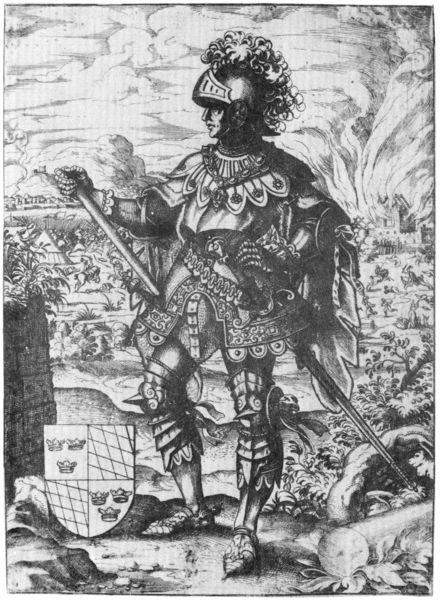
Titel: Bildnis von Theodobertus I
Künstler: Jost Amman
Institution: (Seriendruck)
Schlagwörter: baum, berg, blätter, dunkel, feder, feuer, held, himmel, kampf, kämpfer, mann, schatten, weiß, wolken, landschaft, grau, handschuh, handschuhe, hell, hintergrund, holz, licht, profil, schmuck, schwarz, skizze, zeichnung, blick, haus, jung, federn, stein, steine, bildnis, halskrause, porträt, baumstamm, häuser, hügel, natur, stamm, busch, rauch, stehend, blatt, pflanzen, krone, renaissance, stock, federbusch, schuhe, stab, fels, kette, dorf, grafik, graphik, rast, brand, dampf, krieg, schlacht, könig, lanze, knie, scheide, flucht, schild, panzer, flammen, druck, druckgraphik, schwarz-weiss, radierung, stich, schwert, soldat, schweden, helm, ritter, rüstung, römer, wappen, rauten, mittelalter, eroberung, krieger, kreuzzüge, feldherr, visier, speer, gestrüpp, kupferstich, sporn, offizierer, schanier, raster, schlachtfeld, zelt, kronen, roma, florian, federbuschen, schwerd, lamellen, drei kronen, helmbushc, helmschmuck, visir, schlachteld, schlachfelf, knoppel, landsschat